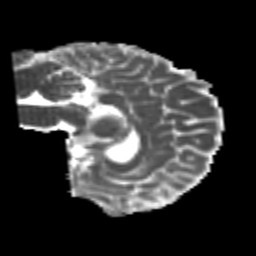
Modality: MD
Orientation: sagittal
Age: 22
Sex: female
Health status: healthy
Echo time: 0.074 s